Question: I typed following code. But i got underlined text. What is the my mistake?

'''
<div class="navbar navbar-default navbar-static-top">
<div class="container">
<a href="#" class="navbar-brand">Hi</a>
</div>
</div>
'''
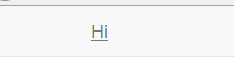
Answer: Your text is actually a link (because it's in an '<a>' tag), and the CSS you are using probably says somewhere that links should be underlined. You can remove the underline by styling your link with this:
'''
a.navbar-brand {
text-decoration: none;
}
'''